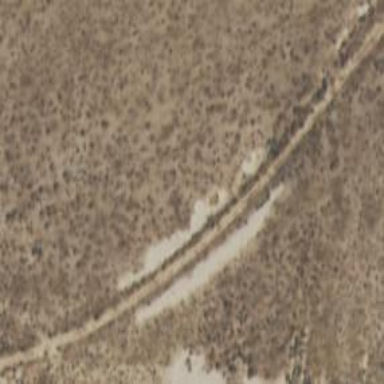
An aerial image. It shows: Abandoned railway.